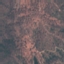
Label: HerbaceousVegetation